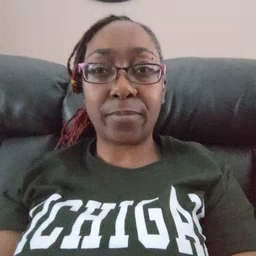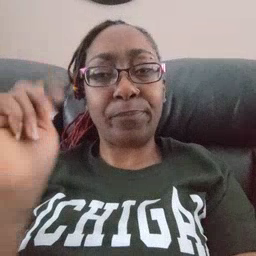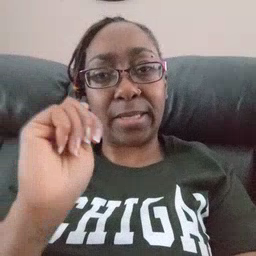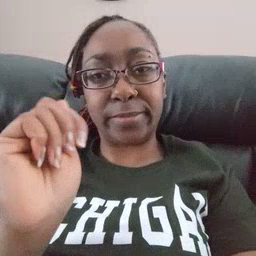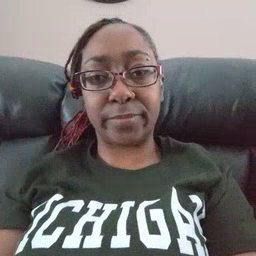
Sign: potty